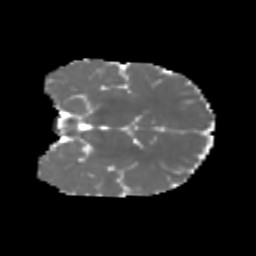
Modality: MD
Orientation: coronal
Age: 6
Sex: male
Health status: healthy